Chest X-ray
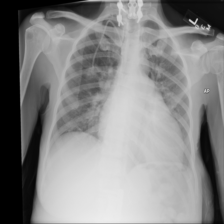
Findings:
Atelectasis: negative
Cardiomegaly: positive
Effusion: negative
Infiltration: negative
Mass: negative
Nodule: negative
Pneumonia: negative
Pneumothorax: negative
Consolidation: negative
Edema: negative
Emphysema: negative
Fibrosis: negative
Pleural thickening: negative
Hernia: negative